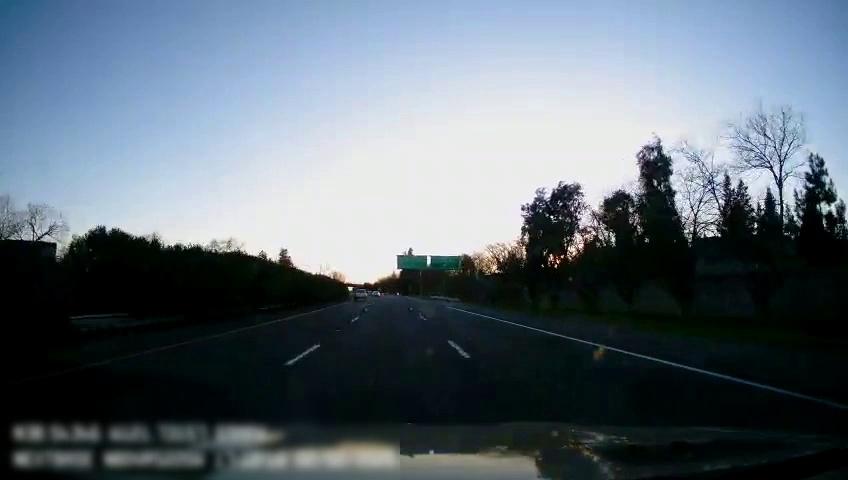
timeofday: Day
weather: Sunny
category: Drivable Space
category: Vehicles | Truck
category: Lanes | Alternate Lane
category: Lanes | Current Lane
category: Lanes | Current Lane
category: Lanes | Alternate Lane
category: Traffic | Signs
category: Traffic | Signs